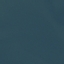
Land use / land cover class: SeaLake